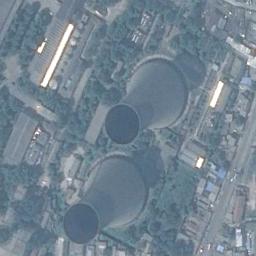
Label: thermal_power_station